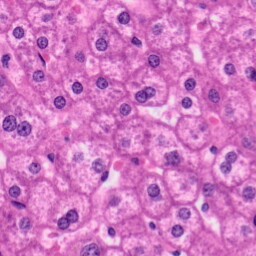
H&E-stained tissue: Liver